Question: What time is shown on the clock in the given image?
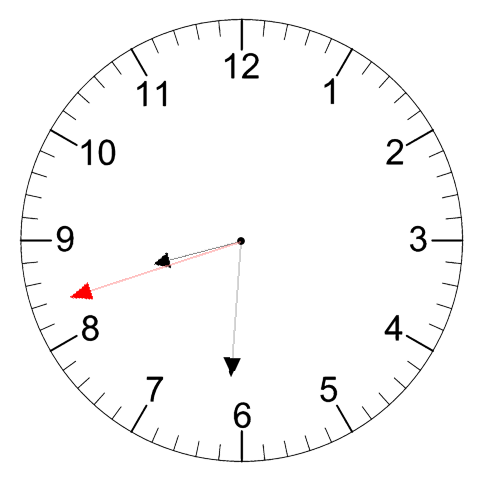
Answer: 08:30:42